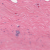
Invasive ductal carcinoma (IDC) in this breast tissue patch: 0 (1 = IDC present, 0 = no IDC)